Field crop: maize
Growth stage: 2
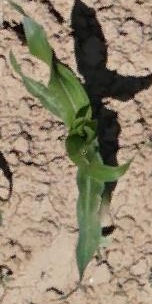
Species: maize